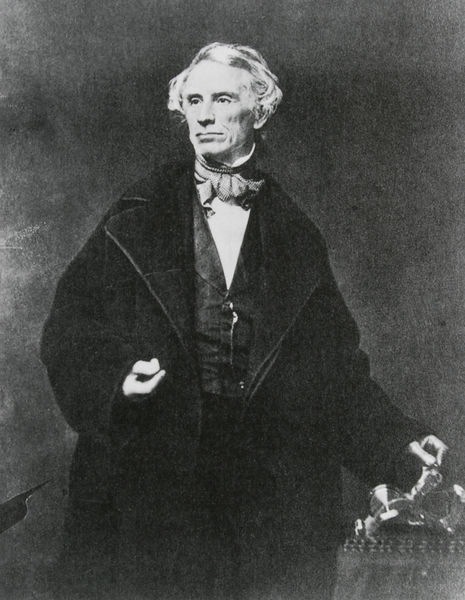
Titel: Samuel F. B. Morse
Künstler: Mathew B. Brady
Standort: Washington, D.C.
Institution: Library of Congress
Schlagwörter: dunkel, hand, kopf, körper, mann, schatten, weiß, daumen, finger, frankreich, frisur, grau, haar, hell, hintergrund, licht, mund, nase, ohr, profil, schwarz, stirn, tisch, blick, schal, tuch, schleife, alt, anzug, hemd, jacke, richter, wand, arm, arme, augen, gesicht, kleidung, knoten, kragen, mensch, silber, stehen, weit, ärmel, bild, bildnis, hals, halskrause, herr, hände, portrait, porträt, auge, haare, mantel, pose, stehend, stoff, kinn, lippe, lippen, locke, locken, helldunkel, beine, wangen, alter mann, lehrer, kette, amerika, ausdruck, beleuchtung, krawatte, dichter, brauen, halstuch, atelier, uhr, robe, metall, aufstützen, fliege, revers, weste, foto, fotografie, greis, gentleman, gerät, schwarz weiss, denker, politiker, wissenschaftler, photo, uhrenkette, kravatte, talar, arrogant, forscher, hamd, binder, gelehrter, usa, wichtig, fotographie, selbstbewusst, objekt, präsident, schatz, zeigegestus, seidenschal, bedeutend, hanse, nade, nasse, edison, bestimmt, lincoln, amerikaner, senior, hemingway, schwqarz, geletweste, hlastuch, thomas alva edison, visionär, visionät, archäologe, neunzehntes, 19. jahrhundert, 1860